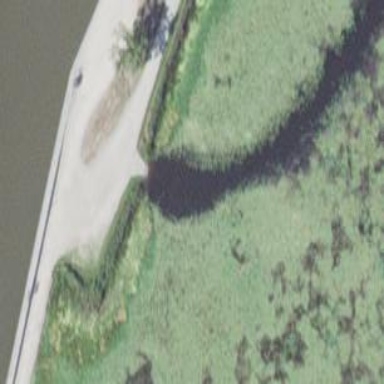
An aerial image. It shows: Slipway on leisure land.